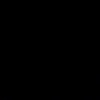
Label: space